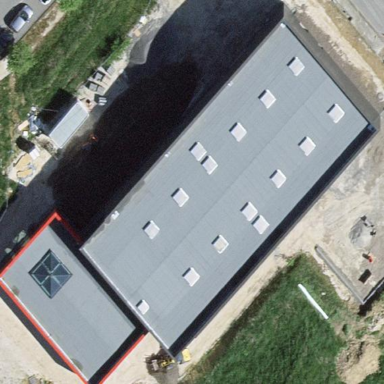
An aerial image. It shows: Industrial building.